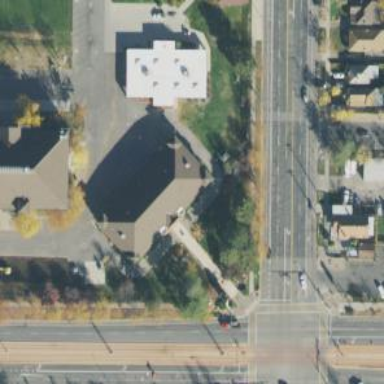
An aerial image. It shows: Building with hipped roof.